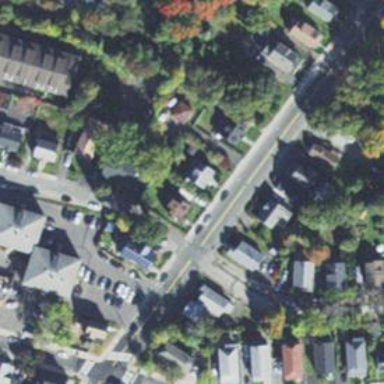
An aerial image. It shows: Living street.